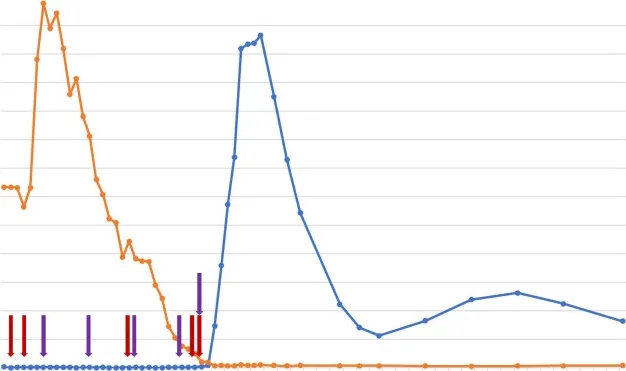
Plot of platelet (blue) and lymphocyte (orange) counts against time from presentation to 1 month post-discharge. Coloured bars indicate drugs that were given for a course of more than one consecutive day. Coloured arrows indicate drugs that were given on a one-off basis on discrete days. Red, intravenous immunoglobulin (IVIG); purple, romiplostim; yellow, corticosteroids; green (with a graded change in the colouring showing when the dosage was ramped up), venetoclax.
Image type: chart (chart)